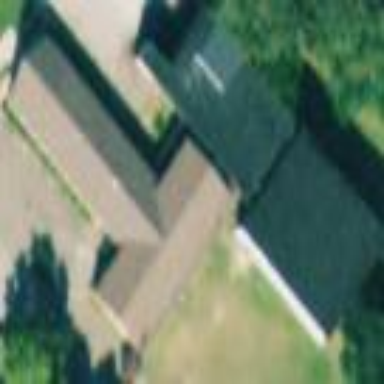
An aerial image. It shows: Building serving as place of worship.